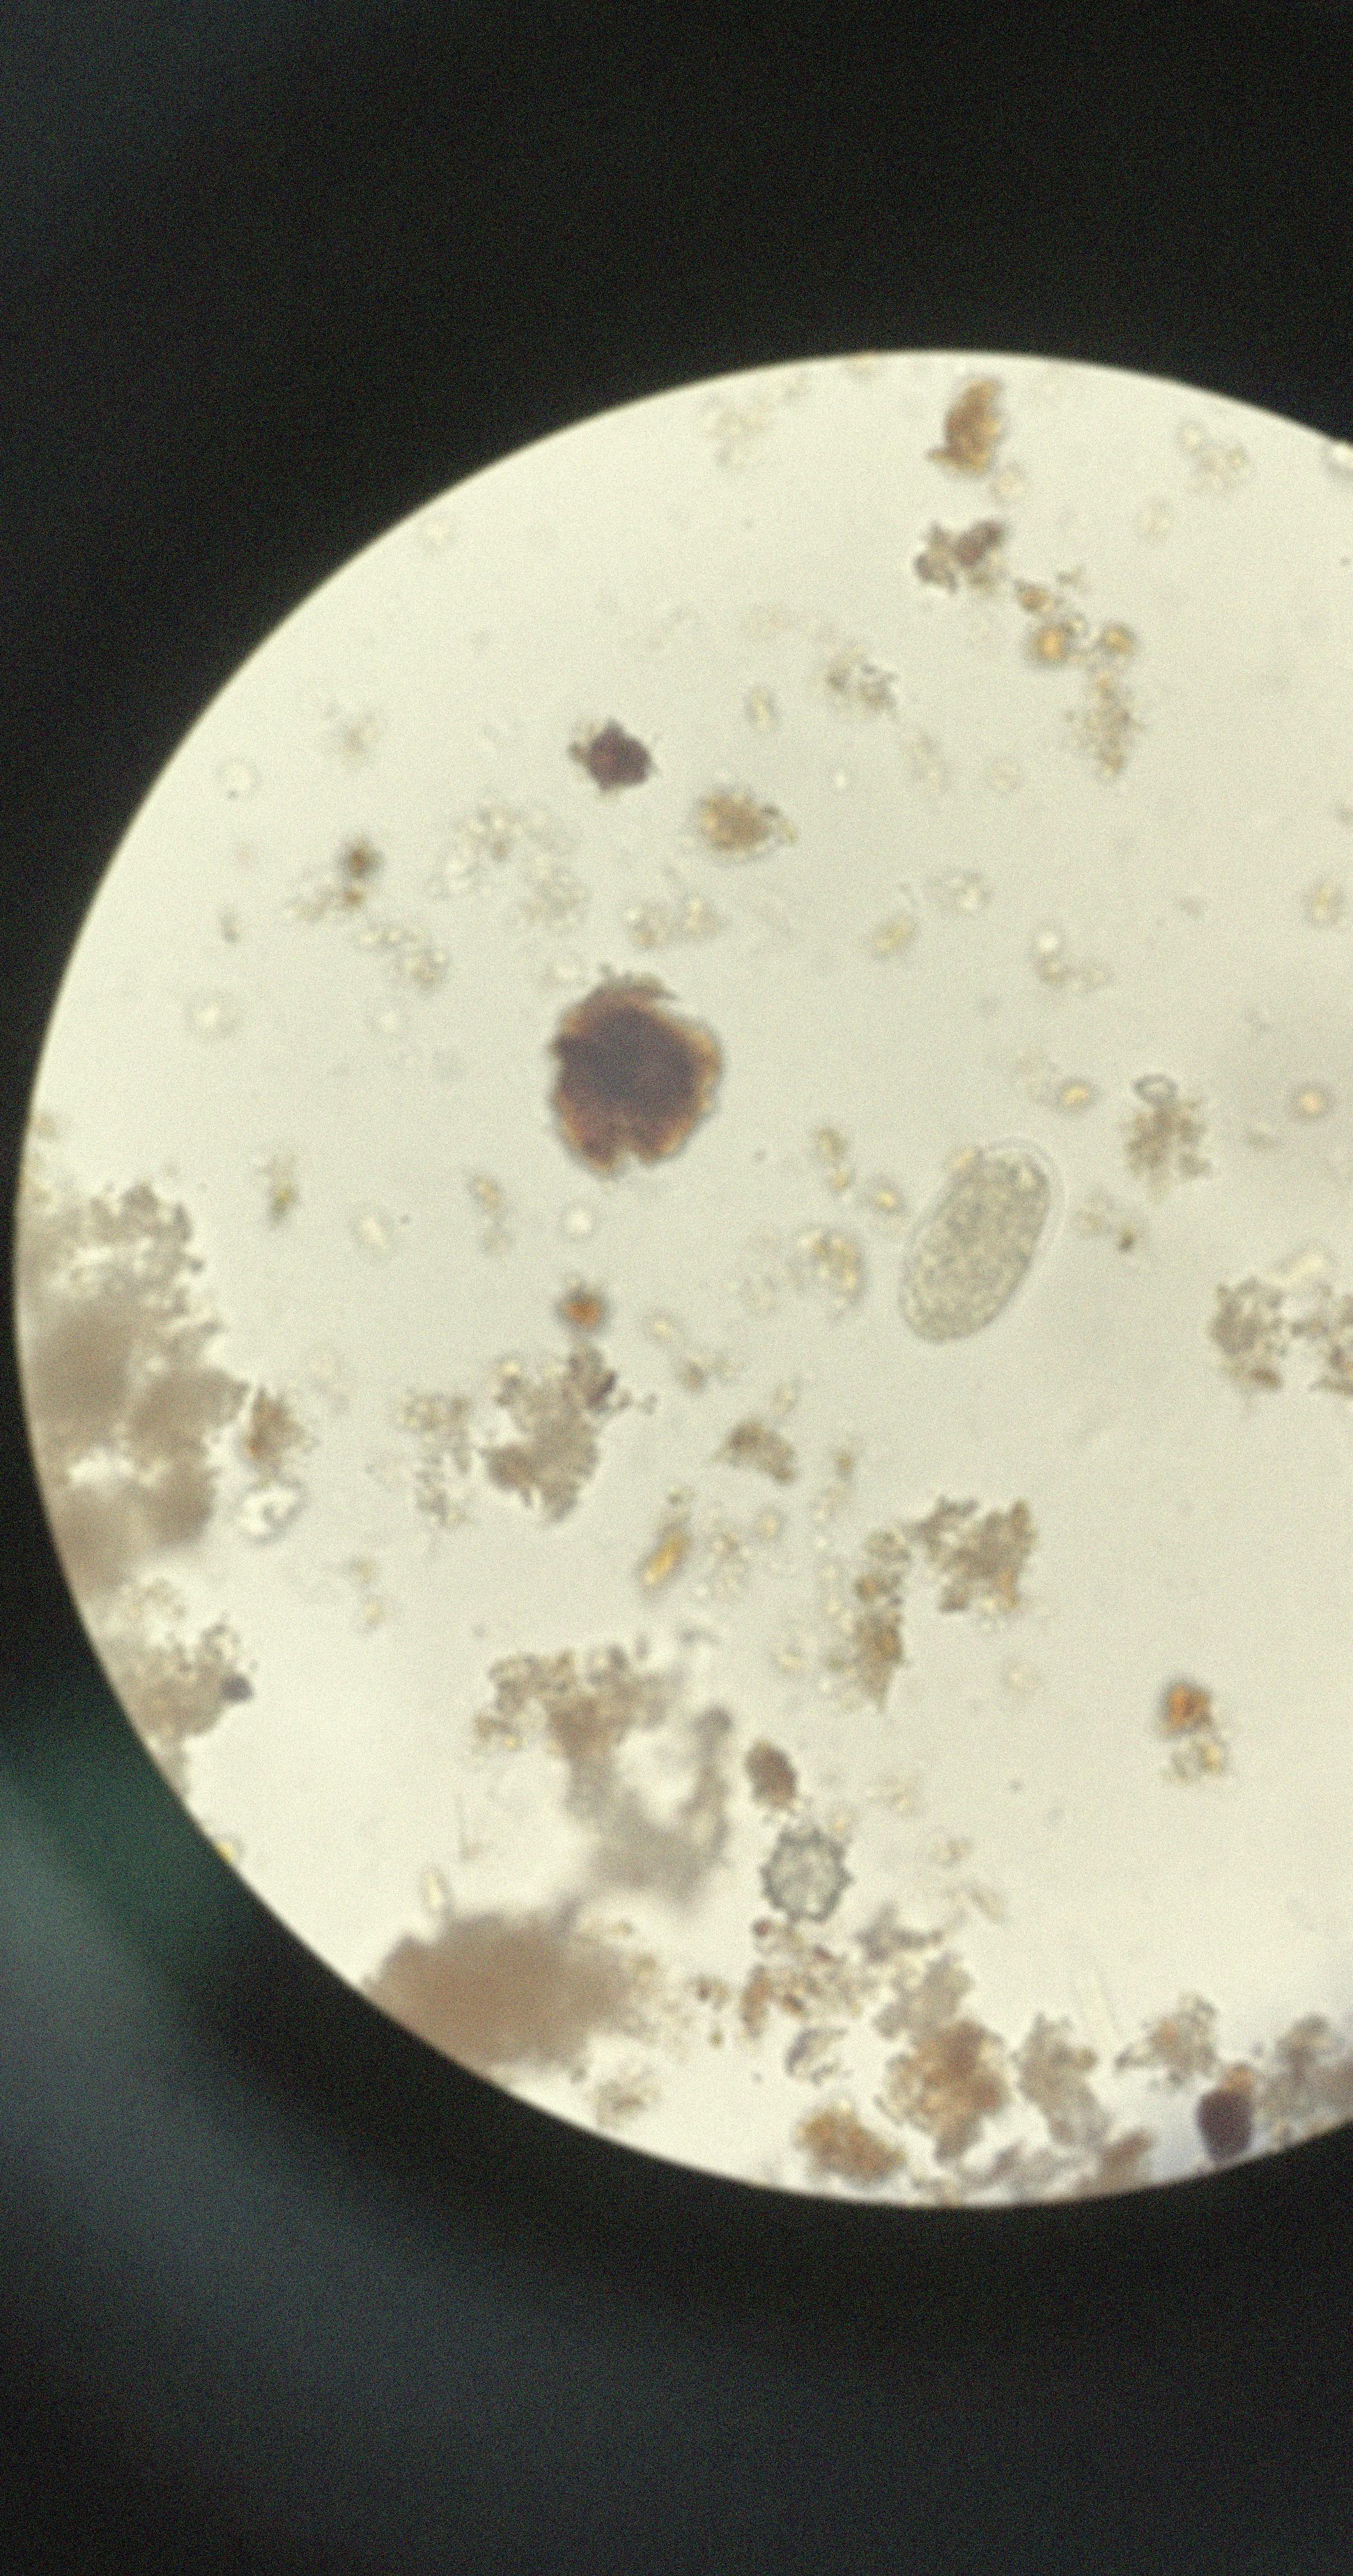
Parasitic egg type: Hookworm egg